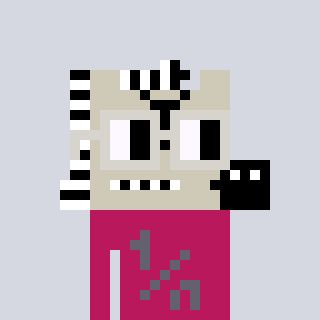
a pixel art character with square light gray glasses, a zebra-shaped head and a darkpink-colored body on a cool background